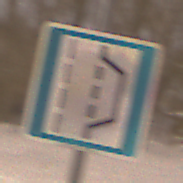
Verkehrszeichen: NothalteUndPannenbucht
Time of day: Night
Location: Outdoor (Urban)
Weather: Overcast
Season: Winter
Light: Artificial